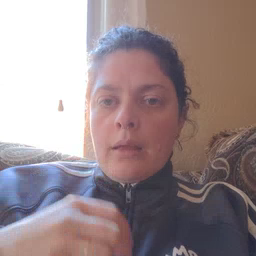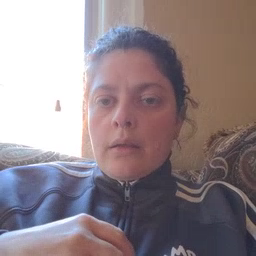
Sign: jump